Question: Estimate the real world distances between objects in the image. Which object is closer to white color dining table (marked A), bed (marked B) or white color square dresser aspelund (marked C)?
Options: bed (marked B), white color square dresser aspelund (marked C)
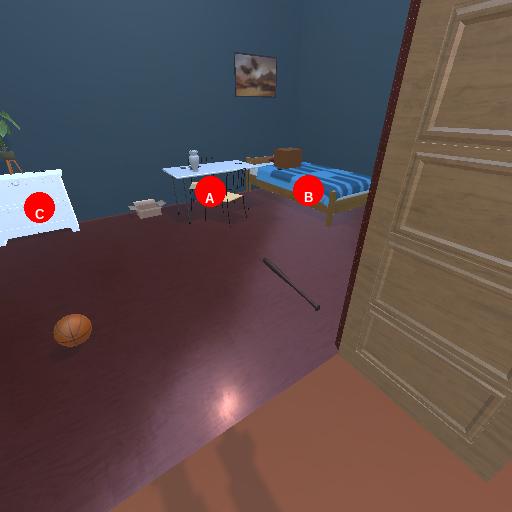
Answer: bed (marked B)